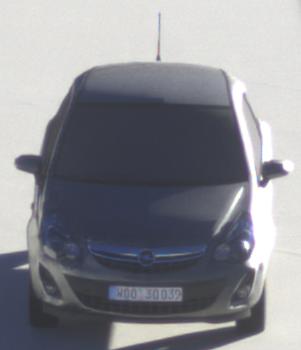
Make: Opel
Model: Corsa 1.2
Detailed model: Corsa (D)
Model produced from: 2011/01
Model produced until: 2014/08
Doors: 3
Color: gray
Road condition: dry road
Daytime: sunrise or sunset
Contrast: high contrast